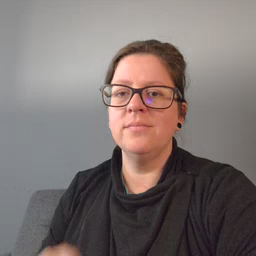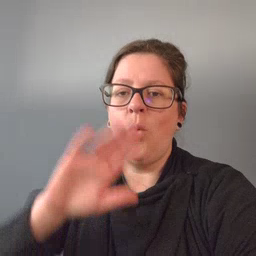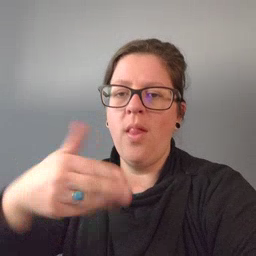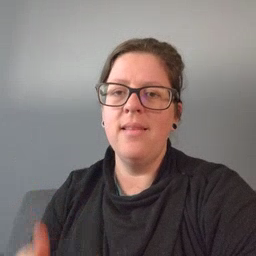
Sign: all